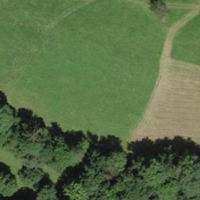
EUNIS habitat code: 24
Species observed at this site:
Colchicum autumnale